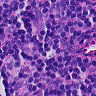
Metastatic tissue present: no